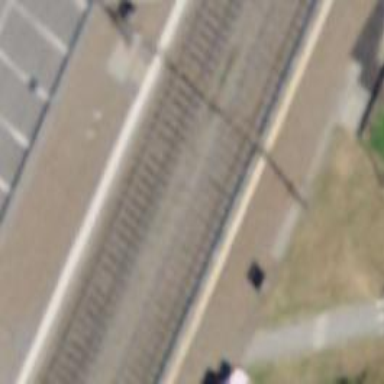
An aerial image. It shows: Railway stop with public transport stop position.